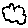
Label: cloud